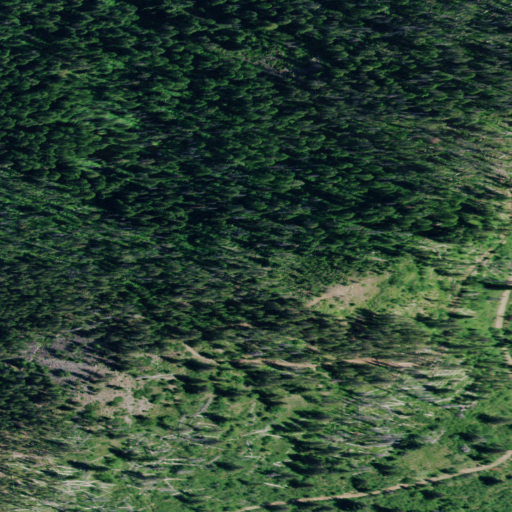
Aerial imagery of mountain in Idaho named Mount Pulaski containing evergreen forest, shrub, mixed forest, and grassland